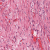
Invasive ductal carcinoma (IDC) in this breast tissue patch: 0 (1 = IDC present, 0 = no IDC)